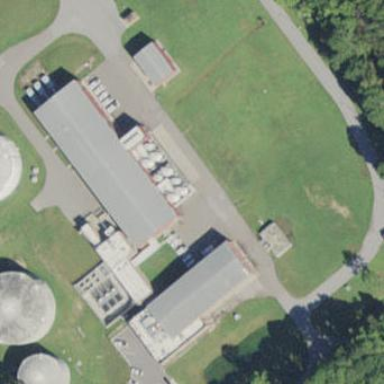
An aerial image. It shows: Man-made water works facility.